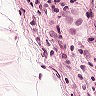
Metastatic tissue present: yes